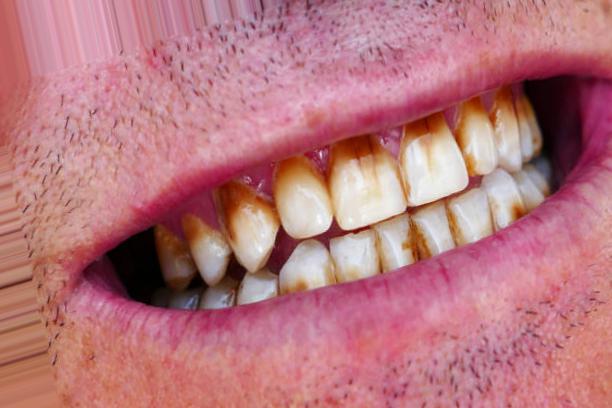
Condition: Tooth Discoloration